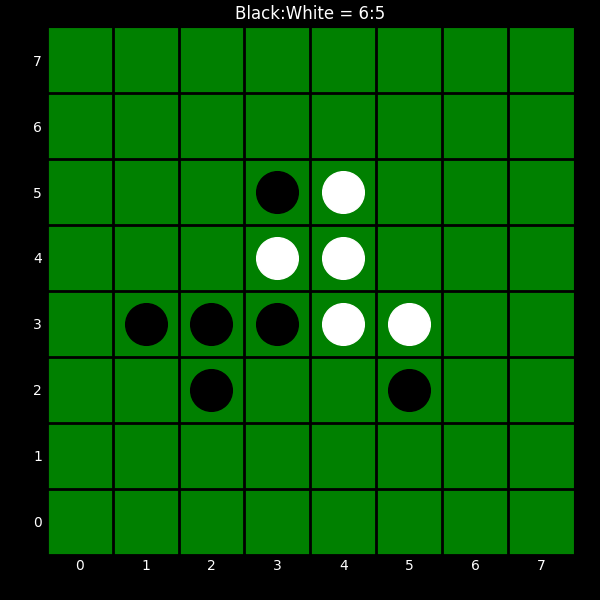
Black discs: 6
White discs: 5